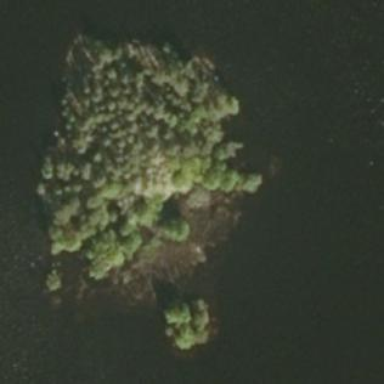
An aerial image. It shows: Island.